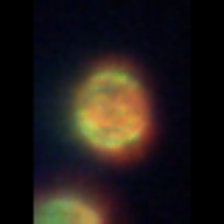
Taxon: Centric
Group: Diatoms